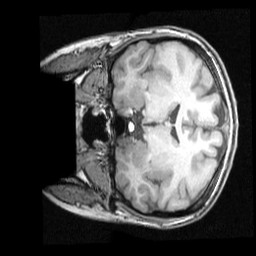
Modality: T1w
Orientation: coronal
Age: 28
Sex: female
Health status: healthy